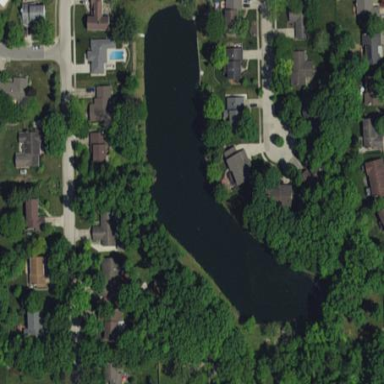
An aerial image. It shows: Pond with natural water.